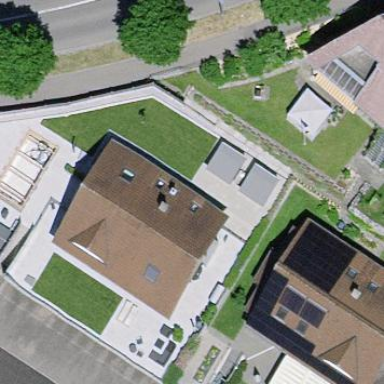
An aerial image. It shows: Residential building.